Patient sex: M
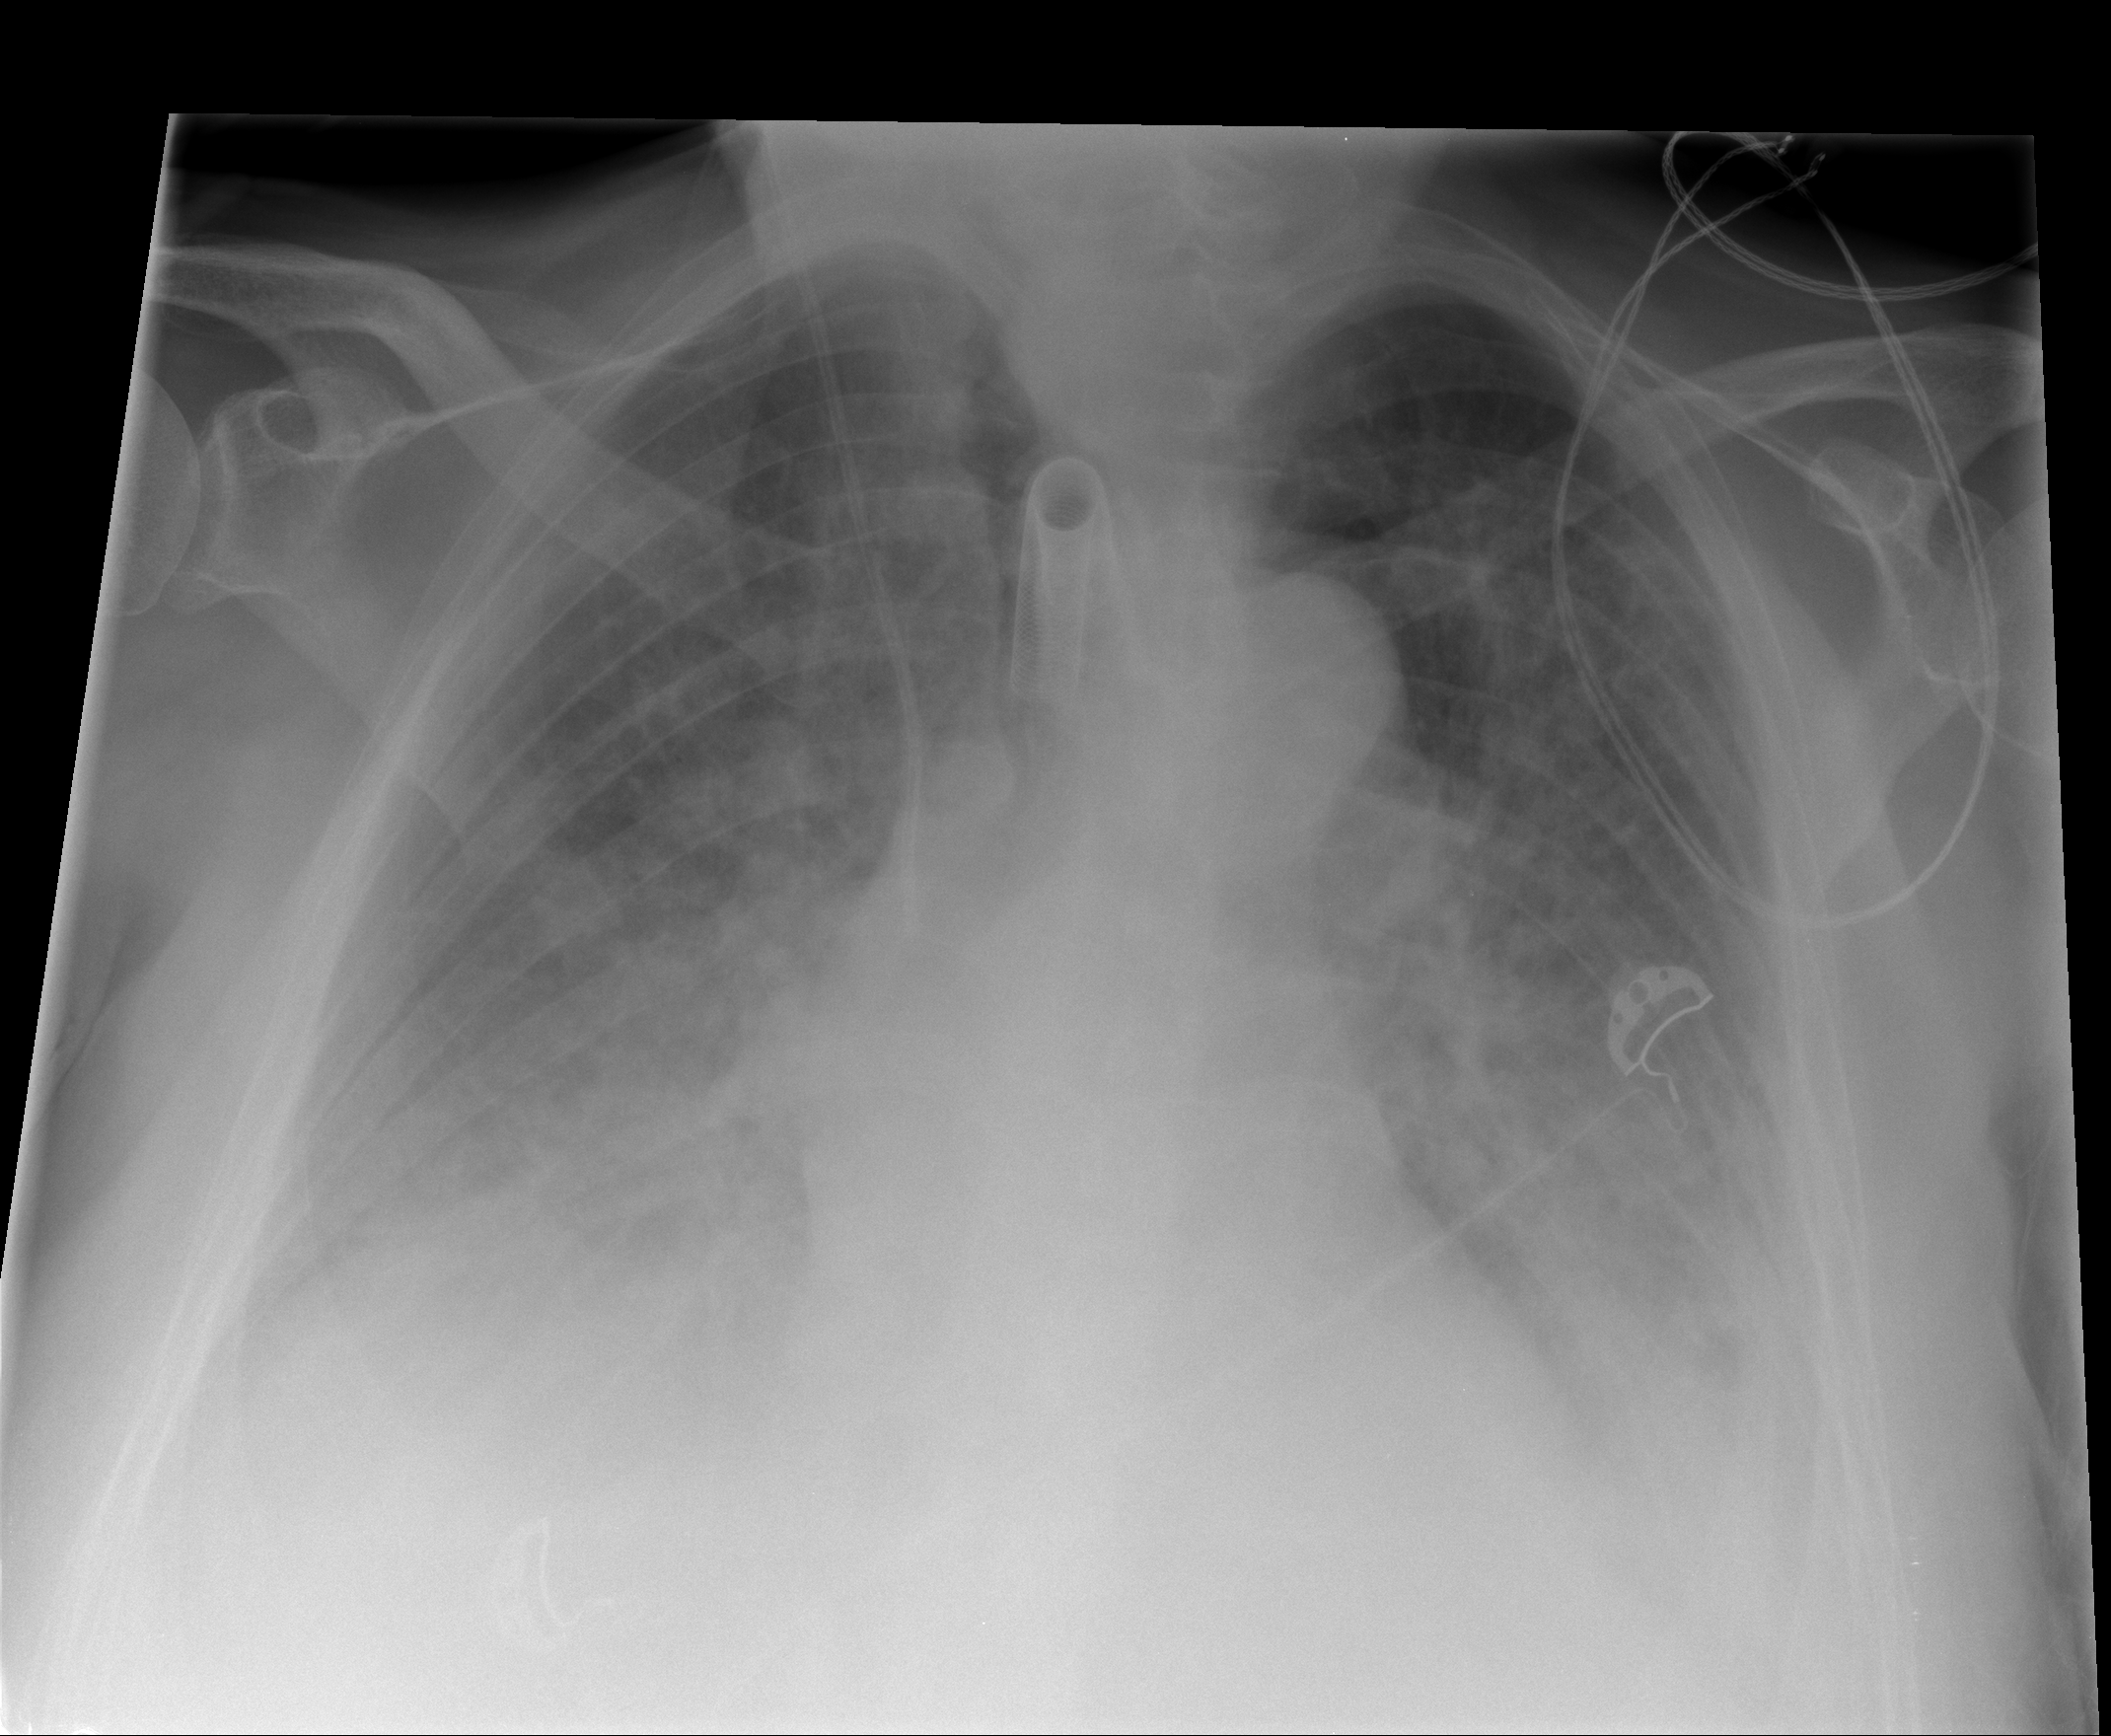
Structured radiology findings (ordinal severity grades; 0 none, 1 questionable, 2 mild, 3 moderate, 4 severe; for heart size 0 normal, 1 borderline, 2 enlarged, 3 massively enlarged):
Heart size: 0
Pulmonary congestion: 3
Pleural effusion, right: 3
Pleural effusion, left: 3
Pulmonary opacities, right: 3
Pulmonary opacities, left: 3
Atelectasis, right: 2
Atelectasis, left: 2